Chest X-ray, PA view. Patient: 54 years old, sex F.
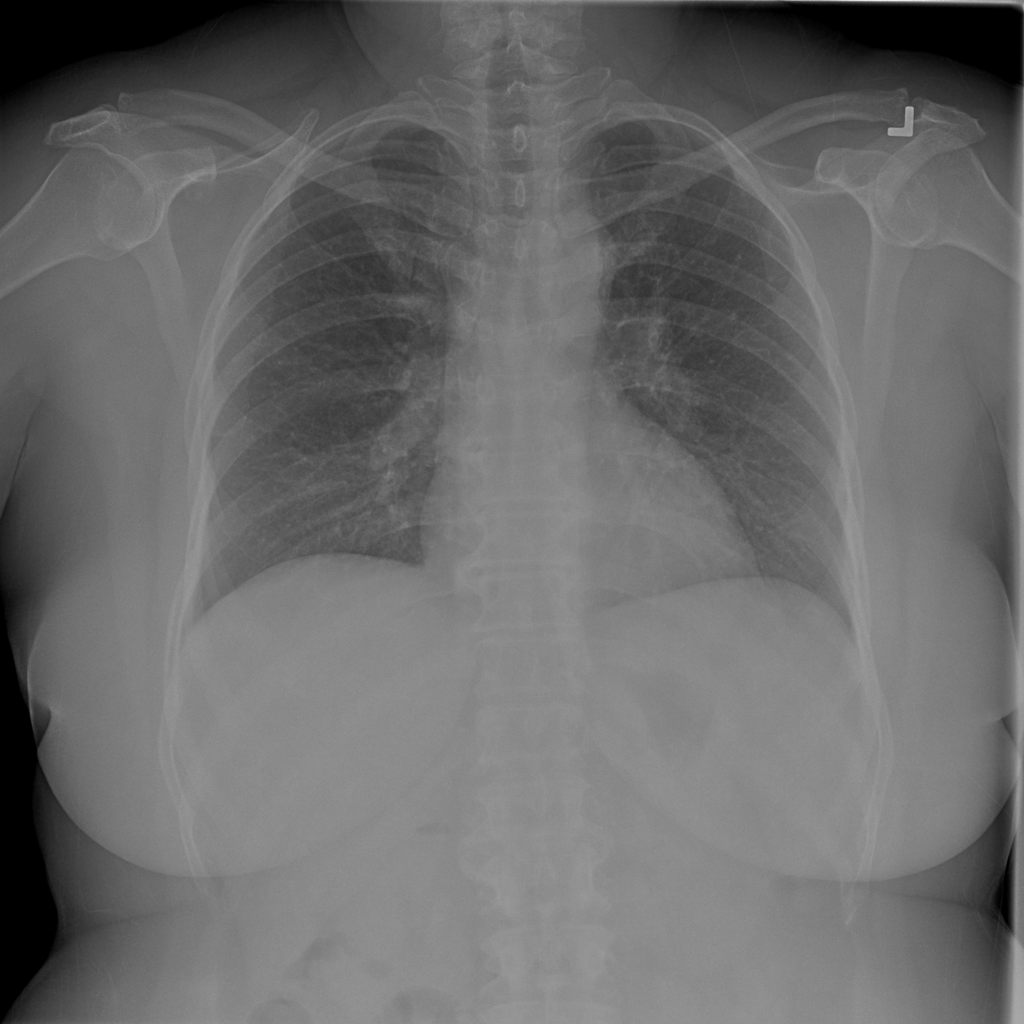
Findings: No Finding